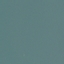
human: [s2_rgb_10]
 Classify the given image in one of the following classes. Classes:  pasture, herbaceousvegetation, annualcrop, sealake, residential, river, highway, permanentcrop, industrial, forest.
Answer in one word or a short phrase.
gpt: SeaLake